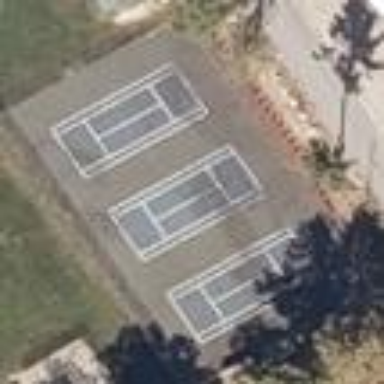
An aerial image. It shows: Tennis court on the leisure land pitch.